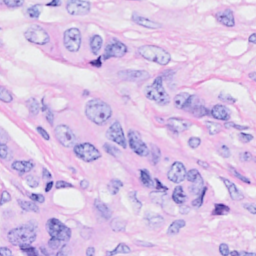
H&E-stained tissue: Breast